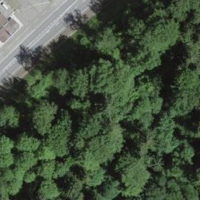
EUNIS habitat code: 41
Species observed at this site:
Sambucus racemosa